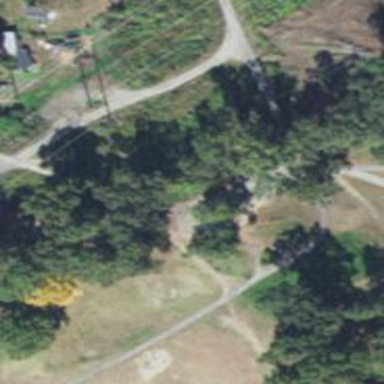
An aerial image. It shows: Path for both roads and golfers.